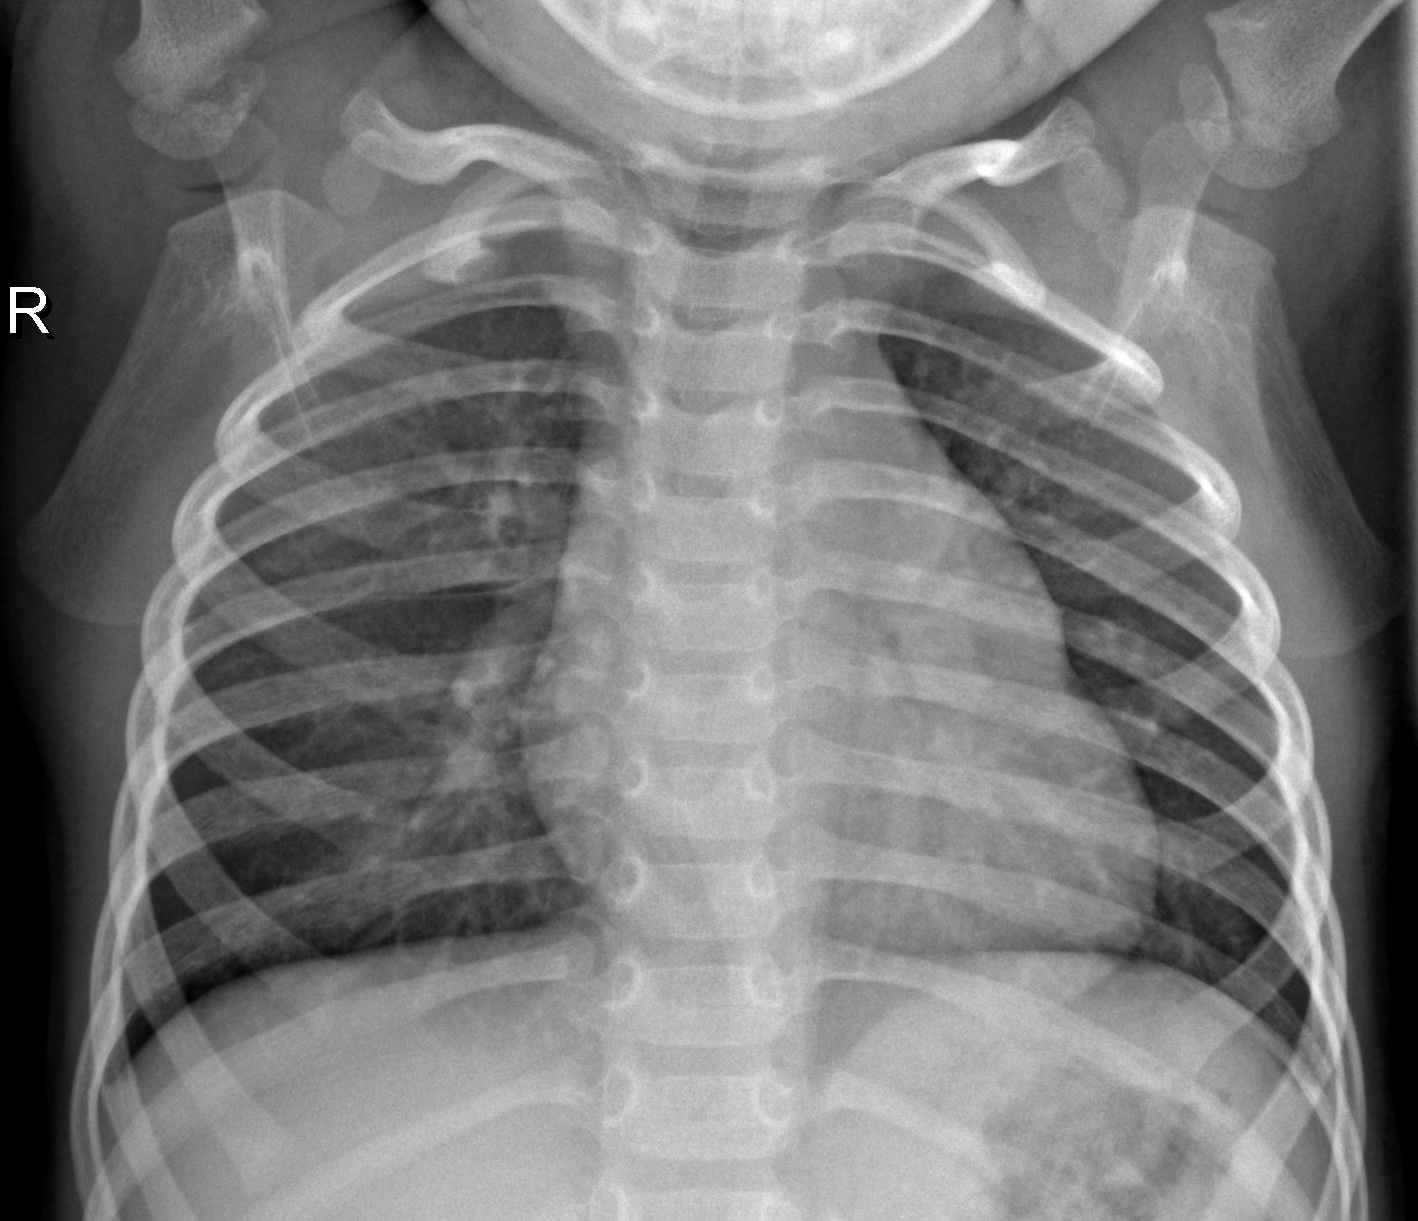
Diagnosis: NORMAL